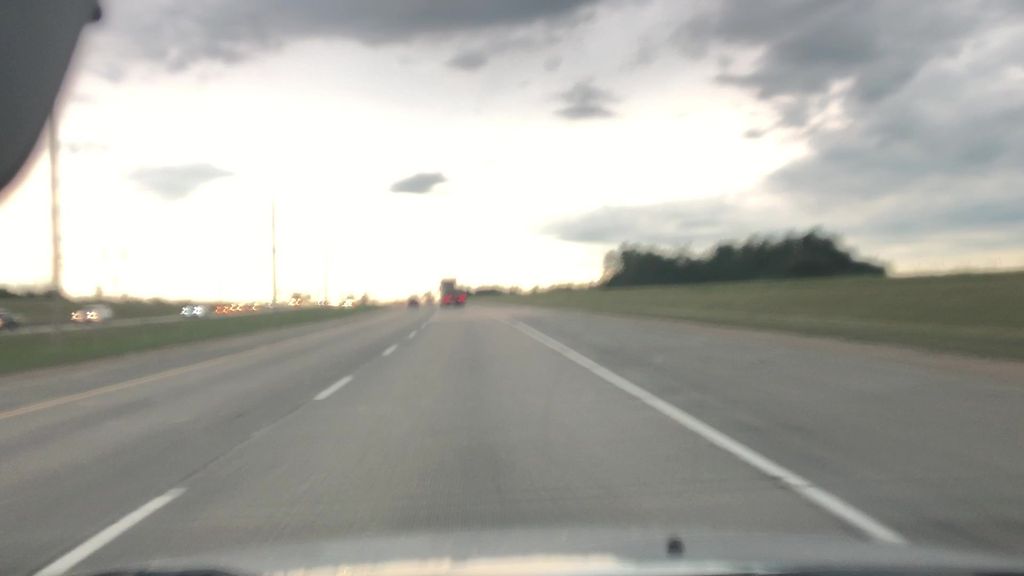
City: edmonton